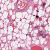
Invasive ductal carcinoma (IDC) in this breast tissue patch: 0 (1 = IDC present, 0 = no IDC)